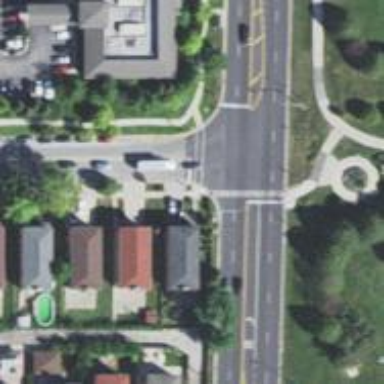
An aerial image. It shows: Footway with crossing lines markings.